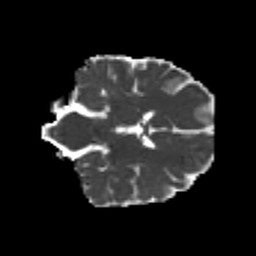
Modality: MD
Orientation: coronal
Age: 22
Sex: female
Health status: healthy
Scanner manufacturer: philips
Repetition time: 7.391 s
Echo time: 0.08599 s